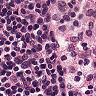
Metastatic tissue present: no